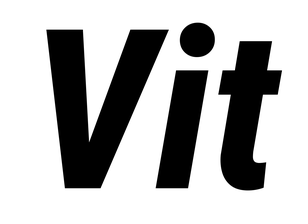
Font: Roboto-Italic_Condensed_ExtraBold_Italic